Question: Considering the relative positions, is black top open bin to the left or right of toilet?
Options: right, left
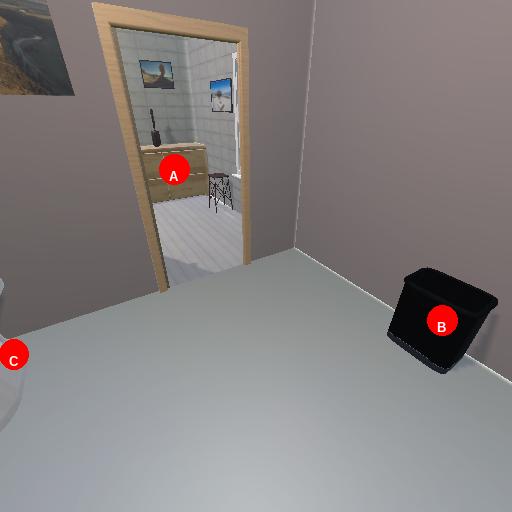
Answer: right